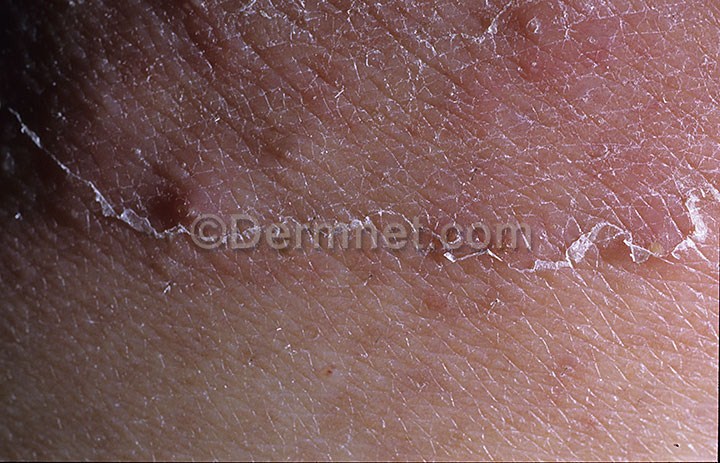
Disease: Tinea Ringworm Candidiasis and other Fungal Infections